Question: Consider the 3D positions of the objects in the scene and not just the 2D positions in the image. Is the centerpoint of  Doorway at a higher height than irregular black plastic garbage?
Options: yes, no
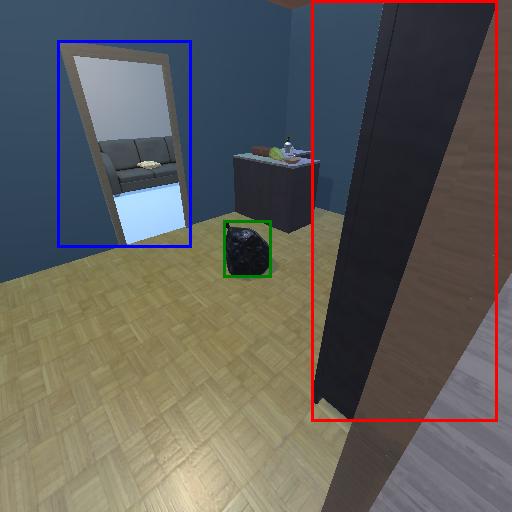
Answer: yes